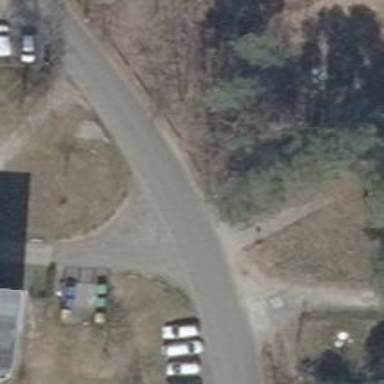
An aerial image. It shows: Asphalt road in residential area.